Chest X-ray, PA view. Patient: 18 years old, sex M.
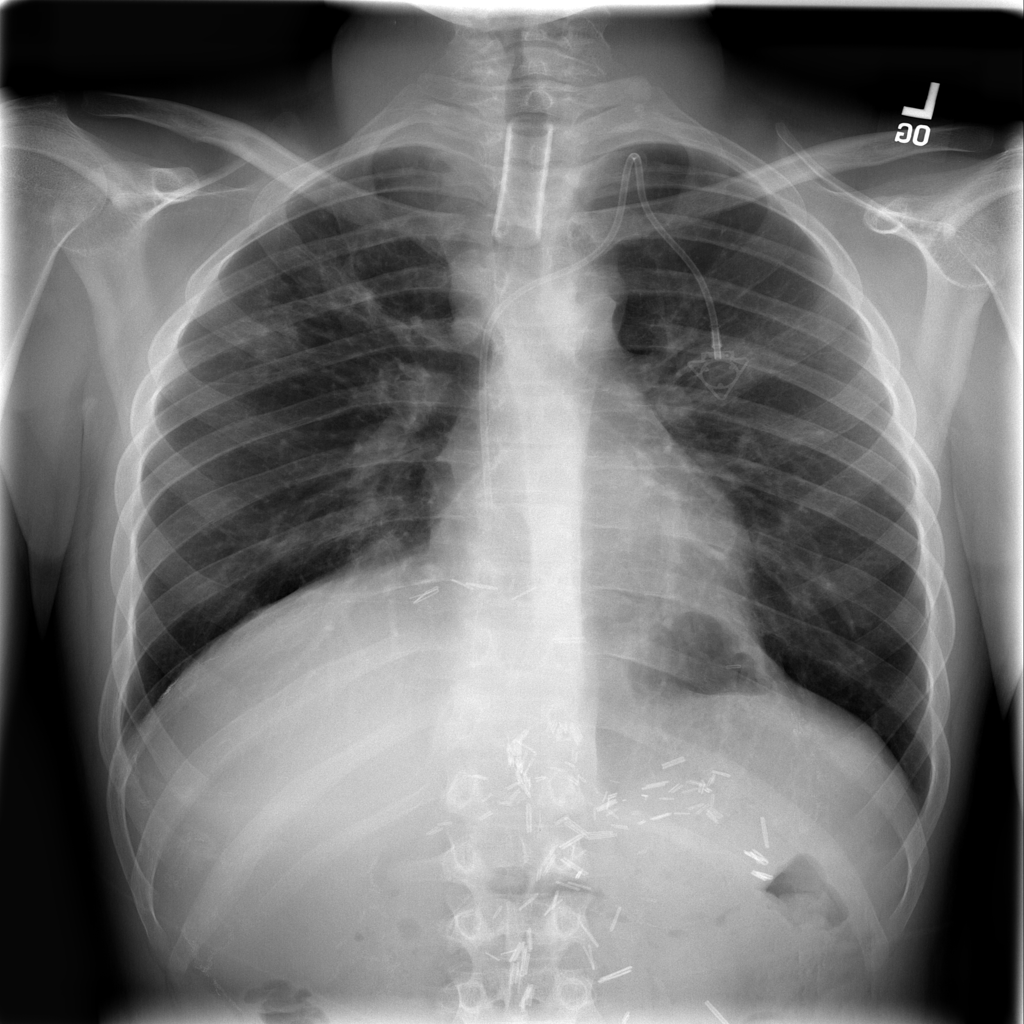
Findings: No Finding